Aerial crown-view tile of a tropical tree (Barro Colorado Island, Panama), acquired 20250818:
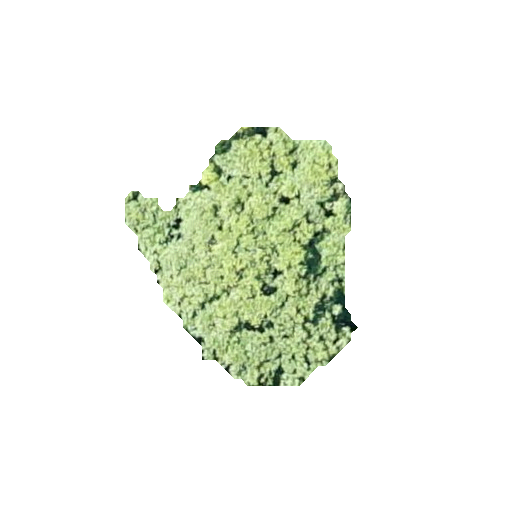
Species: Alseis blackiana
GBIF accepted scientific name: Alseis blackiana
Crown area: 57.903 m²